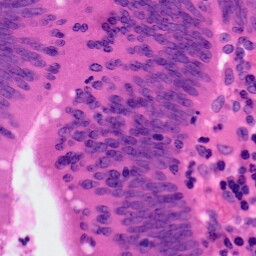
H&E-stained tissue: Colon